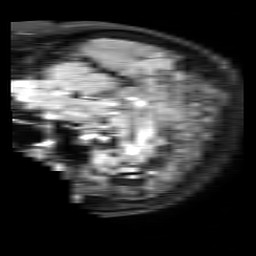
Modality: FLAIR
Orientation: sagittal
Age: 74
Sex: female
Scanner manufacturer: philips
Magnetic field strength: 3 T
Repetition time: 11 s
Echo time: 0.125 s